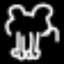
Label: frog